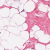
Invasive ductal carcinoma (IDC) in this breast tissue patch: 0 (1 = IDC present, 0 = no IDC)